Question: i am working on a project where i have to add marker for my current location and have to add multiple markers according to my json response.
Everything is working fine but after adding 'setInfoAdapter' to map object ,marker that showing my current location leads to app crash when i tap on that marker.
Where i am going wrong? please suggest me.
This is my activity.
'''
public class MapActivity extends Activity implements LocationListener {
private ProgressDialog pDialog;
private GoogleMap gMap;
private LocationManager locationManager;
private String provider;
boolean gps_enabled = false;
boolean netwrk_enabled = false;
String phone = null;
JSONArray json;
@Override
protected void onCreate(Bundle savedInstanceState) {
super.onCreate(savedInstanceState);
setContentView(R.layout.activity_map);
gMap = ((MapFragment) getFragmentManager().findFragmentById(R.id.map))
.getMap();
gMap.moveCamera(CameraUpdateFactory.newLatLngZoom(new LatLng(
23.40276491, 77.51953125), 5));
locationManager = (LocationManager) getSystemService(Context.LOCATION_SERVICE);
gps_enabled = locationManager
.isProviderEnabled(LocationManager.GPS_PROVIDER);
netwrk_enabled = locationManager
.isProviderEnabled(LocationManager.NETWORK_PROVIDER);
if (gps_enabled)
provider = LocationManager.GPS_PROVIDER;
else
provider = LocationManager.NETWORK_PROVIDER;
locationManager.requestLocationUpdates(provider, 5000L, 10F, this);
Location location = locationManager.getLastKnownLocation(provider);
//Moving and adding marker to my current location here
CameraPosition cp = new CameraPosition(new LatLng(
location.getLatitude(), location.getLongitude()), 13, 0, 0);
gMap.animateCamera(CameraUpdateFactory.newCameraPosition(cp), 3000,
null);
gMap = ((MapFragment) getFragmentManager().findFragmentById(
R.id.map)).getMap();
Marker marker = gMap.addMarker(new MarkerOptions()
.position(
new LatLng(location.getLatitude(), location
.getLongitude())).title("I am here").icon(BitmapDescriptorFactory.fromResource(R.drawable.mrk1)));
marker.showInfoWindow();
if (location != null) {
if (provider == LocationManager.GPS_PROVIDER)
Toast.makeText(getApplicationContext(), "location by gps",
Toast.LENGTH_SHORT).show();
else if (provider == LocationManager.NETWORK_PROVIDER)
Toast.makeText(getApplicationContext(), "location by network",
Toast.LENGTH_SHORT).show();
new HttpGetTask().execute();
}
}
@Override
protected void onPause() {
// TODO Auto-generated method stub18d1:d002
super.onPause();
locationManager.removeUpdates(this);
}
@Override
protected void onResume() {
// TODO Auto-generated method stub
super.onResume();
locationManager.requestLocationUpdates(provider, 400, 1, this);
}
@Override
public boolean onCreateOptionsMenu(Menu menu) {
// Inflate the menu; this adds items to the action bar if it is present.
getMenuInflater().inflate(R.menu.map, menu);
return true;
}
@Override
public void onLocationChanged(Location location) {
// TODO Auto-generated method stub
}
@Override
public void onProviderDisabled(String provider) {
// TODO Auto-generated method stub
Toast.makeText(this, "Disabled provider " + provider,
Toast.LENGTH_SHORT).show();
}
@Override
public void onProviderEnabled(String provider) {
// TODO Auto-generated method stub
Toast.makeText(this, "Enabled new provider " + provider,
Toast.LENGTH_SHORT).show();
}
@Override
public void onStatusChanged(String provider, int status, Bundle extras) {
// TODO Auto-generated method stub
}
private class HttpGetTask extends AsyncTask<Void, Void, String> {
//http request
}
@Override
protected void onPostExecute(String result) {
if (pDialog.isShowing())
pDialog.dismiss();
try {
json = new JSONArray(result);
for (int i = 0; i < json.length(); i++) {
Log.v("Response", result);
final JSONObject e = json.getJSONObject(i);
String point = e.getString("point");
Log.v("POINT", point);
phone = e.getString("ph");
Log.v("PH", phone);
String[] point2 = point.split(",");
double lat1 = Double.parseDouble(point2[0]);
double lng1 = Double.parseDouble(point2[1]);
Log.v("LLDN", "" + lat1 + "&" + lng1);
//Adding multiple markers to my map
gMap.addMarker(new MarkerOptions()
.title(e.getString("name"))
.snippet(
e.getString("LS")+"-"+e.getString("ph") )
.position(new LatLng(lng1, lat1))
.icon(BitmapDescriptorFactory
.fromResource(R.drawable.pmr)));
}
} catch (JSONException e) {
// TODO Auto-generated catch block
e.printStackTrace();
}
//Adding infoWindowAdapter to my markers.
gMap.setInfoWindowAdapter(new InfoWindowAdapter() {
@Override
public View getInfoWindow(Marker arg0) {
// TODO Auto-generated method stub
return null;
}
@Override
public View getInfoContents(Marker mrkr) {
// TODO Auto-generated method stub
String name = mrkr.getTitle();
String detail = mrkr.getSnippet();
String trimmedDetail = detail.substring(0, 60);
Log.v("Info", name + " " + detail);
View v = getLayoutInflater().inflate(R.layout.infowindow,
null);
TextView title = (TextView) v.findViewById(R.id.titleTV);
TextView snippet = (TextView) v
.findViewById(R.id.snippetTV);
title.setText("" + name);
snippet.setText("" + trimmedDetail);
return v;
}
});
gMap.setOnInfoWindowClickListener(new OnInfoWindowClickListener() {
@Override
public void onInfoWindowClick(Marker arg0) {
Intent myIntent = new Intent(getBaseContext(),
DtActivity.class);
myIntent.putExtra("title", arg0.getTitle());
myIntent.putExtra("detail", arg0.getSnippet());
//myIntent.putExtra("ph1", phone);
startActivity(myIntent);
}
});
if (null != mClient)
mClient.close();
}
}
'''
It is leading to 'NullPointerException' because i didn't passing snippet in that marker.
I don't want any infoWindow for that marker. How to achieve this.?
I tried with creating one more 'GoogleMap' object and added marker that shows my current location to that object, but same result.
I tried to disable 'MouseClickEvent' of that marker. it is disabling all markers click event.'
Can i add that marker using overlay.?
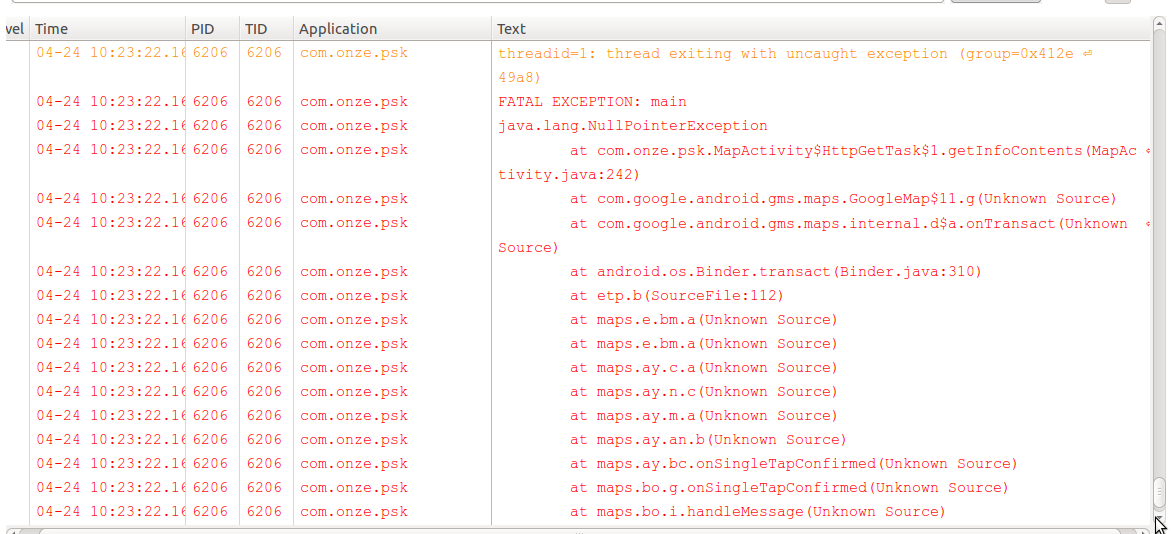
Answer: I wrote single method for adding marker on Google map by which I can find marker id. Have a look below:
'''
String markerID = null;
private void addMarker(GoogleMap map, double lat, double lon, String title, String snippet, int resourceId)
{
markerID = map.addMarker(new MarkerOptions().position(new LatLng(lat, lon)).title(title).snippet(snippet).icon(BitmapDescriptorFactory.fromResource(resourceId))).getId();
}
'''
And use that marker id for matching in 'OnClickListener' of marker:
'''
@Override
public View getInfoWindow(final Marker marker)
{
if(!marker.getId().equals(markerID))
//do your code
else
//do your code
}
'''